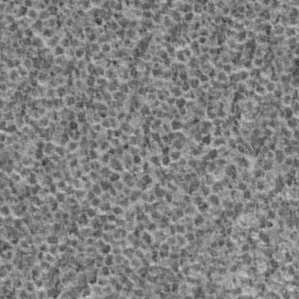
Label: frost